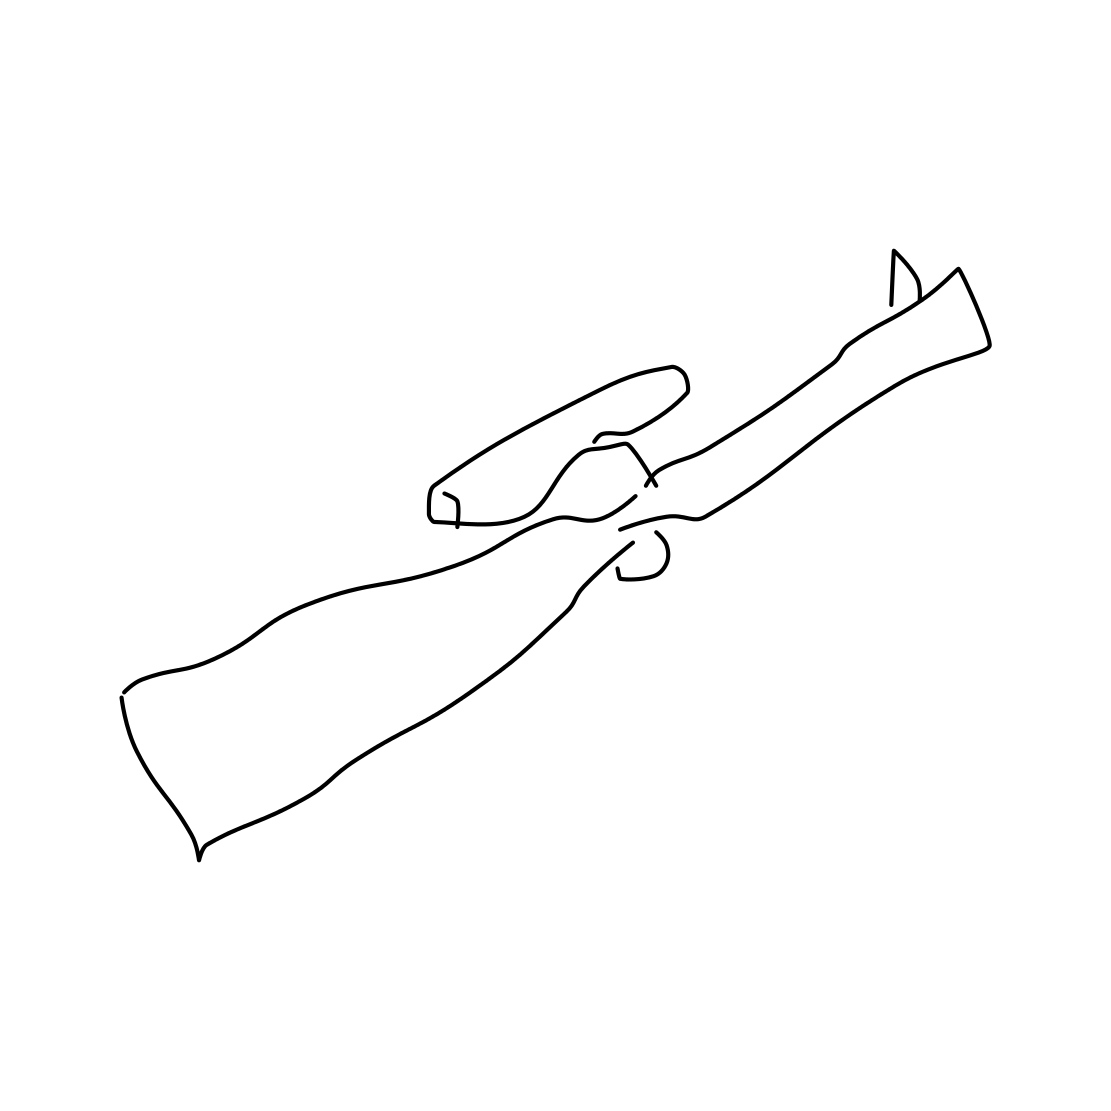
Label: rifle